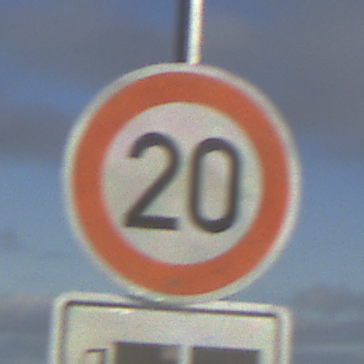
Verkehrszeichen: Geschwindigkeit20
Zusatzzeichen unten: HinweisDurchSinnbild16
Umgebung: Outdoor, Nature
Tageszeit: SunriseSunset
Wetter: PartlyCloudy
Licht: Natural
Jahreszeit: NotSpecified
Kontrast: HighContrast